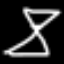
Label: hourglass